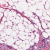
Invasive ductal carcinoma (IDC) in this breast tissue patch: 1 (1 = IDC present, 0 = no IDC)